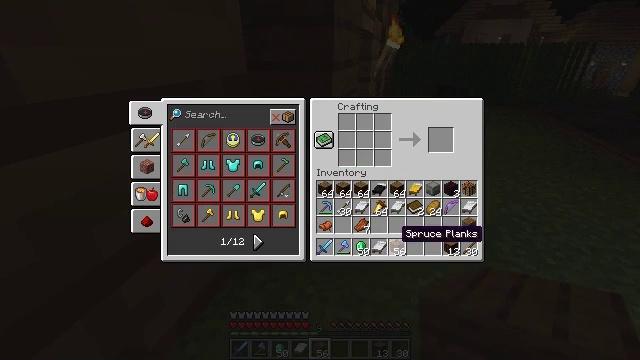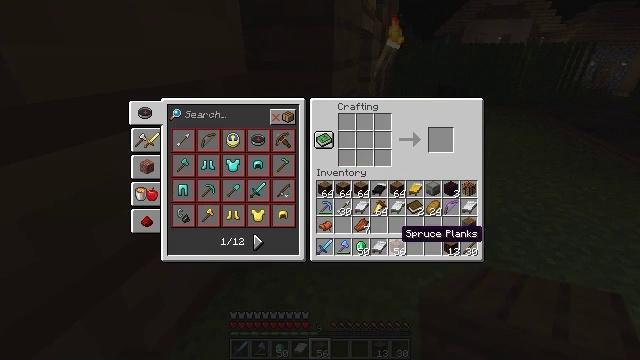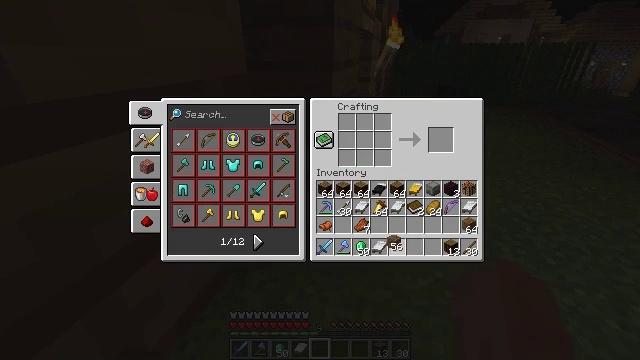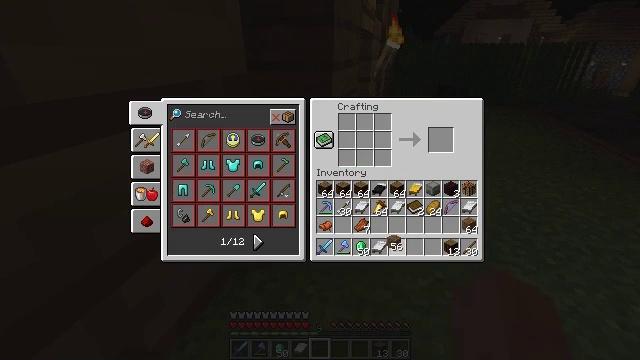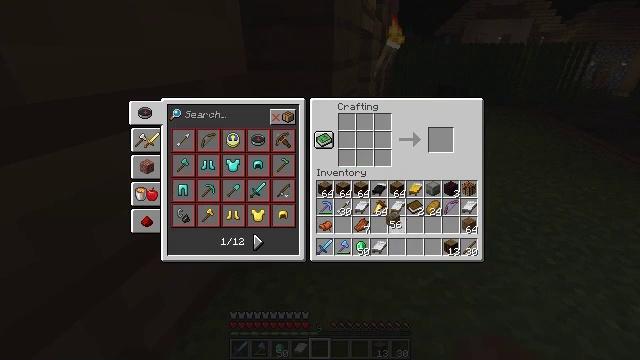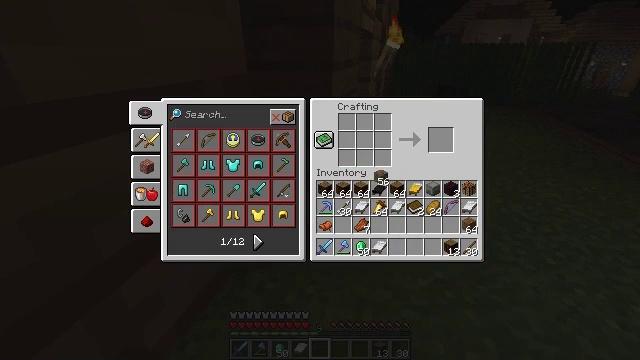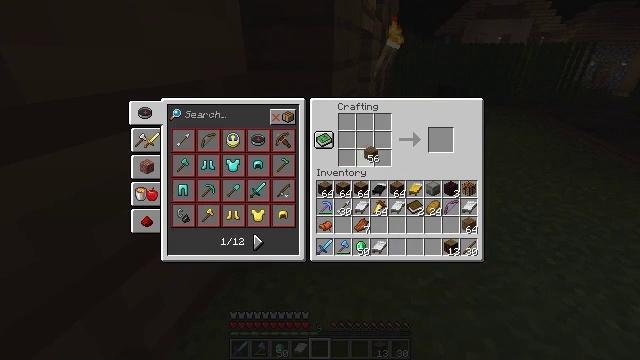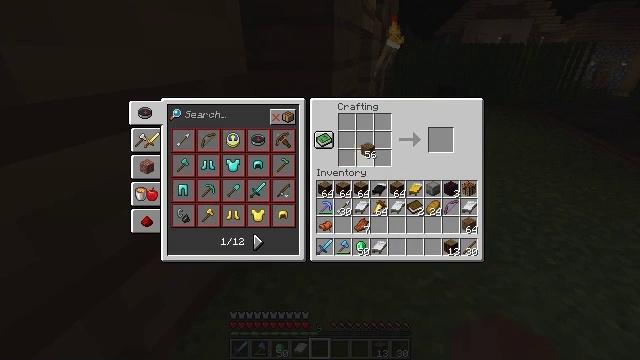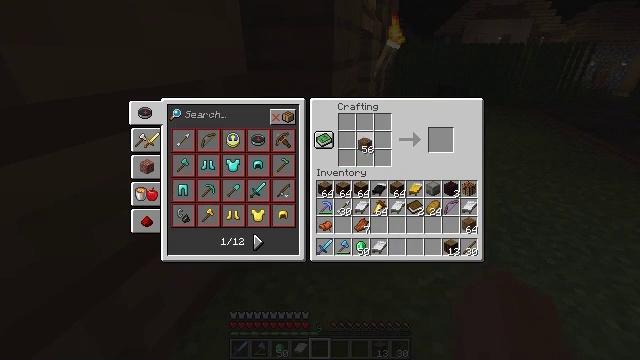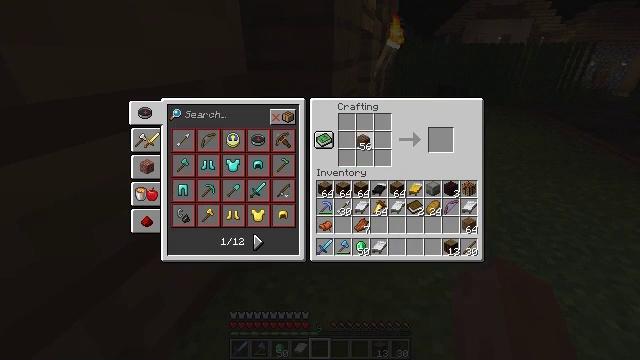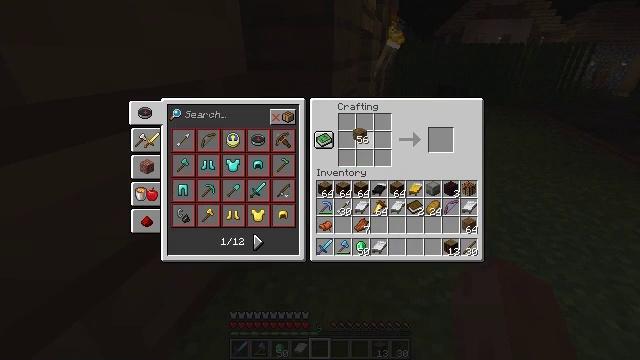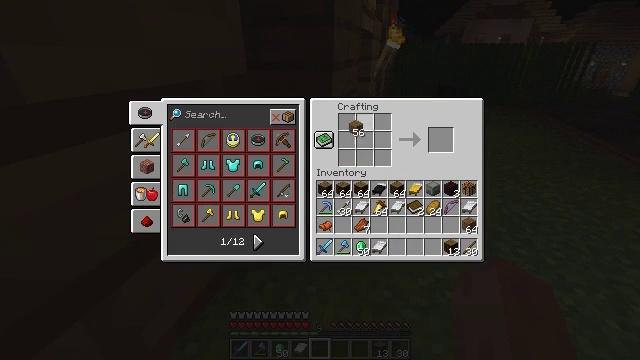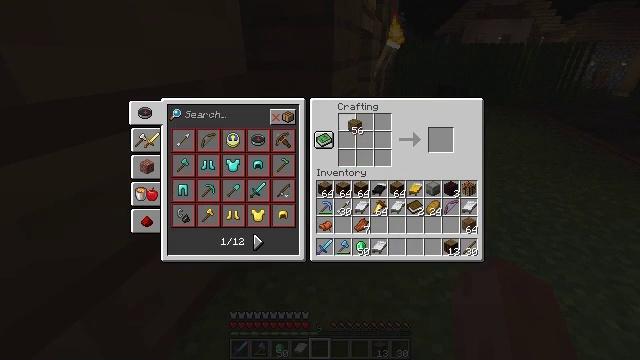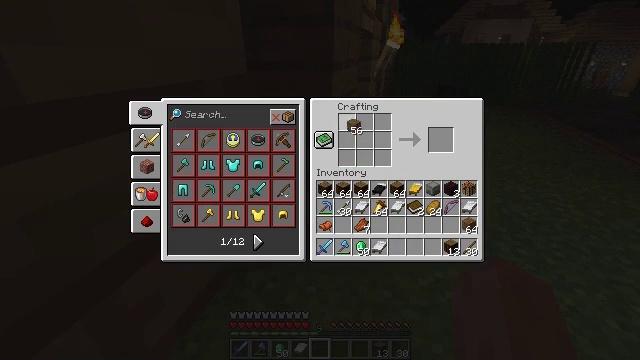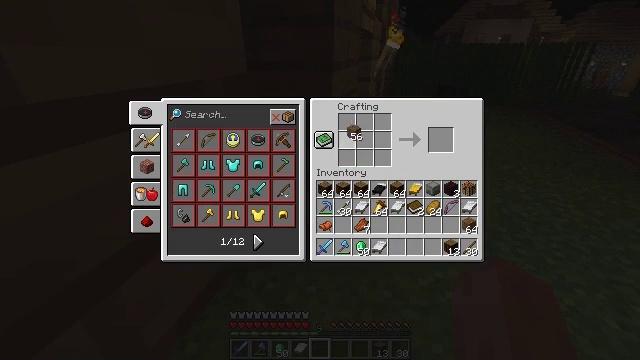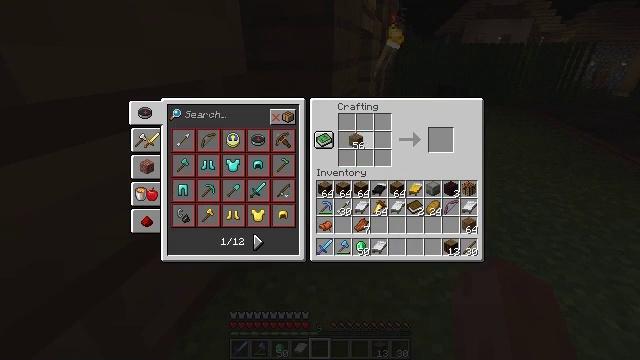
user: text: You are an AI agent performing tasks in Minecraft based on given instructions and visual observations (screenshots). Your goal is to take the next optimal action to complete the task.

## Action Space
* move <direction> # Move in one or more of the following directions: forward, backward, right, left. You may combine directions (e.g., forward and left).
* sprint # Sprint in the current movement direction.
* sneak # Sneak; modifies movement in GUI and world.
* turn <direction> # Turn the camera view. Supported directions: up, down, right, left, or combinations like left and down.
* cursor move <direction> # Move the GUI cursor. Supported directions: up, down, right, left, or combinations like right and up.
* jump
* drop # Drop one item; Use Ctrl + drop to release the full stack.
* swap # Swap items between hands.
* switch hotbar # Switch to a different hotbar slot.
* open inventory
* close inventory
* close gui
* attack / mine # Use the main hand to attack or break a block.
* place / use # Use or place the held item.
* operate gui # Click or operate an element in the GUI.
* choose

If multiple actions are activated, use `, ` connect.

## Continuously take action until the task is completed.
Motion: motion action
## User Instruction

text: Interact with the crafting table to create a spruce trapdoor from planks.
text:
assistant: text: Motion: no_op
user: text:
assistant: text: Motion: operate gui
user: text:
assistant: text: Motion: operate gui
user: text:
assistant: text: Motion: cursor move up
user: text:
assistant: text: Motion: cursor move left and up
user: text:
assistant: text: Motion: cursor move left and up
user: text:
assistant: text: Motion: no_op
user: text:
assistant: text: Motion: no_op
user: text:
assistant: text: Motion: no_op
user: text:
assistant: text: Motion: no_op
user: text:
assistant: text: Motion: cursor move up
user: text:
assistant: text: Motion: no_op
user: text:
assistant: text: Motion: no_op
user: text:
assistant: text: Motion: no_op
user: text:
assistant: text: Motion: cursor move down
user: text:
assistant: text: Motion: no_op
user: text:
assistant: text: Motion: choose
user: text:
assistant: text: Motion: choose
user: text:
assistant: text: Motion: choose
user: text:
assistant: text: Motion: choose
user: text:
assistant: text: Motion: choose
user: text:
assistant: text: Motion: cursor move right, choose
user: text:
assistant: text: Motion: cursor move right, choose
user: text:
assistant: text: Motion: choose
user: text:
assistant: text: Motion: choose
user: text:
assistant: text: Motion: choose
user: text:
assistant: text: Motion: choose
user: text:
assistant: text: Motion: cursor move left, choose
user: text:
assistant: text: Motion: cursor move left, choose
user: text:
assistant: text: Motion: choose